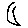
Label: moon